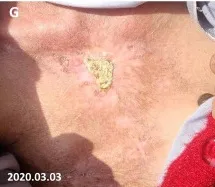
Response of the tumor metastases to treatment. (G) The skin lesions shrank rapidly after she resumed the standard dose of pyrotinib.
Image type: medical_photograph (skin_photograph)